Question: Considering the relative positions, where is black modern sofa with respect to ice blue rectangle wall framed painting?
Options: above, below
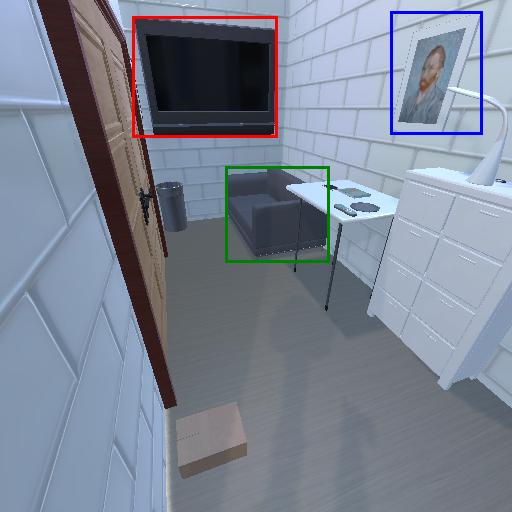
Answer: above